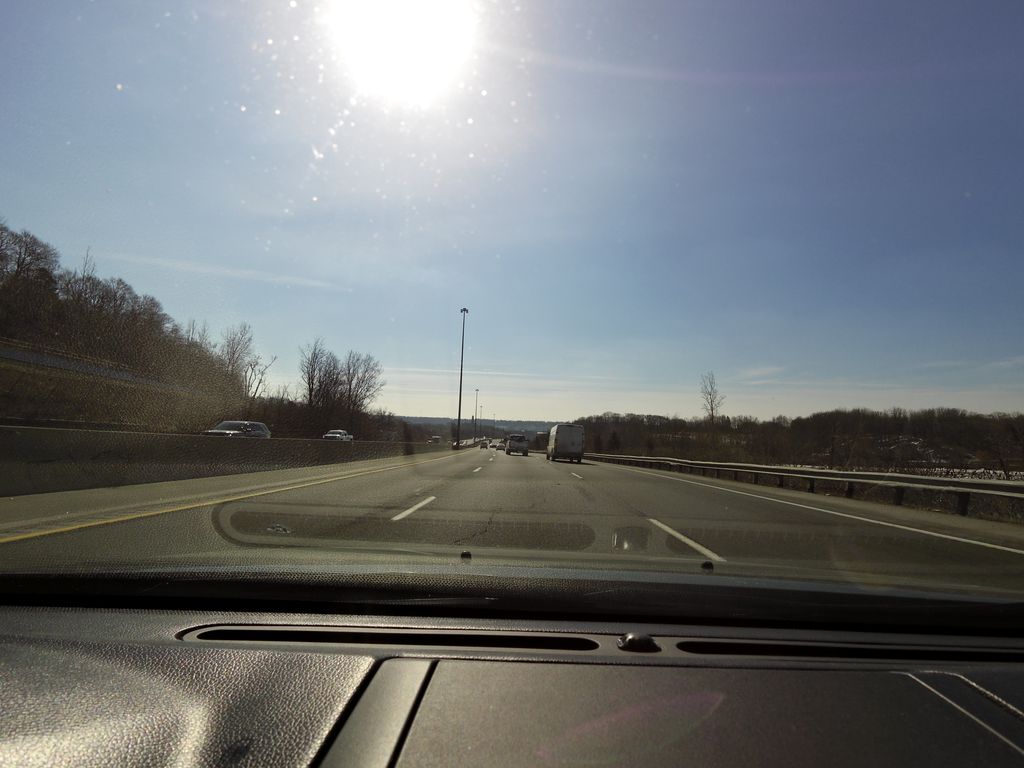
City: hamilton